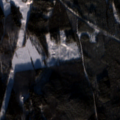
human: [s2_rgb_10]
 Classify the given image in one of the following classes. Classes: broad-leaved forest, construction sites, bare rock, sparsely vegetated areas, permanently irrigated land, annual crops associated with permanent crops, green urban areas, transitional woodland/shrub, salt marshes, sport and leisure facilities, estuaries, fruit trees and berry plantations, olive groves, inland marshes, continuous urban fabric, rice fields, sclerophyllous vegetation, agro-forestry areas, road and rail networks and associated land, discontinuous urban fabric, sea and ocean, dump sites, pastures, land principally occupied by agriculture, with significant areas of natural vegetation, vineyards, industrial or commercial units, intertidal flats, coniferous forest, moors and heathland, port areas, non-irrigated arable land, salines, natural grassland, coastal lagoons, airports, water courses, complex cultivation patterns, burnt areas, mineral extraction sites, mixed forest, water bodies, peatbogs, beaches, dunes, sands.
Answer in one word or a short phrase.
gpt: non-irrigated arable land, broad-leaved forest, coniferous forest, mixed forest, transitional woodland/shrub